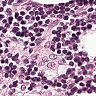
Metastatic tissue present: no